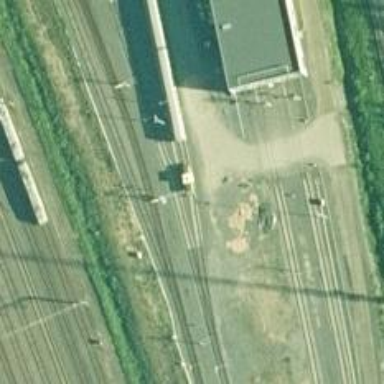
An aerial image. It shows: Rail yard with electrified contact lines for railway operations.